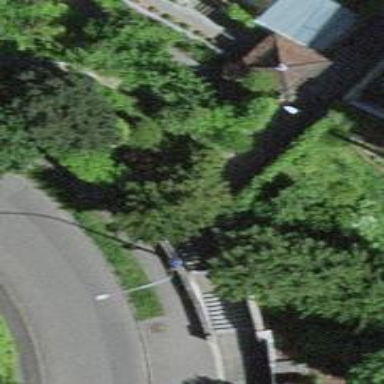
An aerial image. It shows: Road with steps.